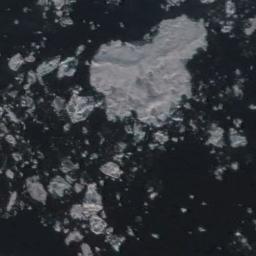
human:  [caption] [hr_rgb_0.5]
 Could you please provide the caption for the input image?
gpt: A large piece of ice and many small pieces of ice around it are scattered on the deep blue sea .

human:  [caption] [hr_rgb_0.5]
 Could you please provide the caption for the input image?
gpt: There is a big ice and many small ice on the dark blue sea .

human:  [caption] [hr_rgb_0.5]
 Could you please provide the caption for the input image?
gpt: A large piece of sea ice and a lot of small pieces of sea ice float in the deep blue sea .

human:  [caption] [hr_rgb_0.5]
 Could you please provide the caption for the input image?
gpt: There are sea ice of different sizes .

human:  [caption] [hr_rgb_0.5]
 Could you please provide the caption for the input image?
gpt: There are some pieces of sea ice and a larger one .